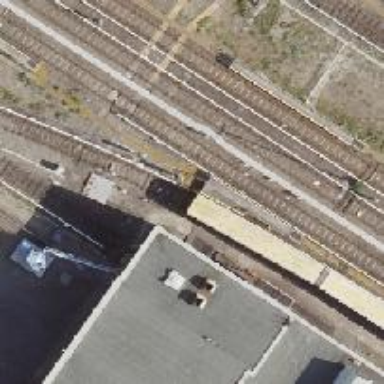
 with the electrification running at the bottom."